Field crop: maize
Growth stage: 2
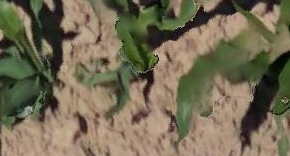
Species: maize